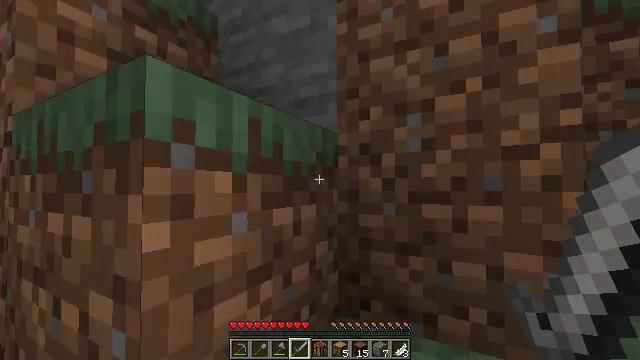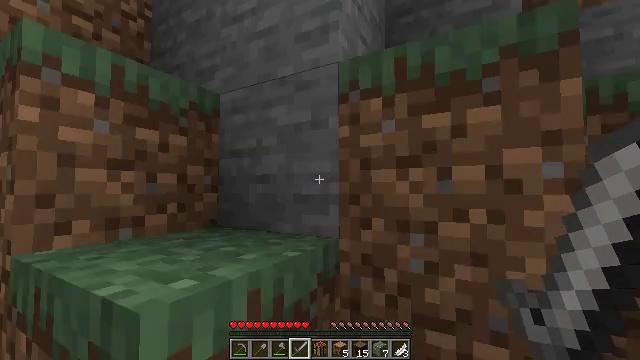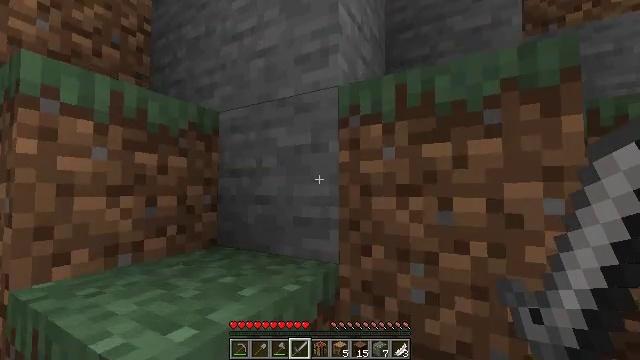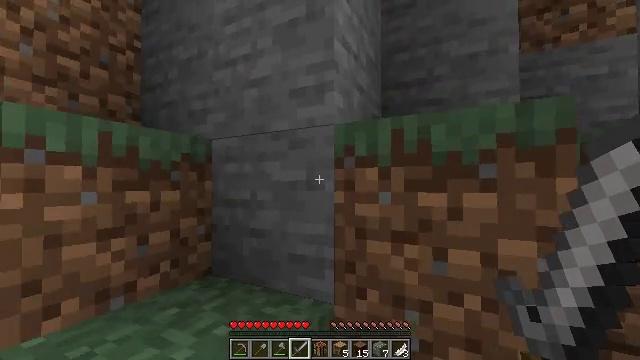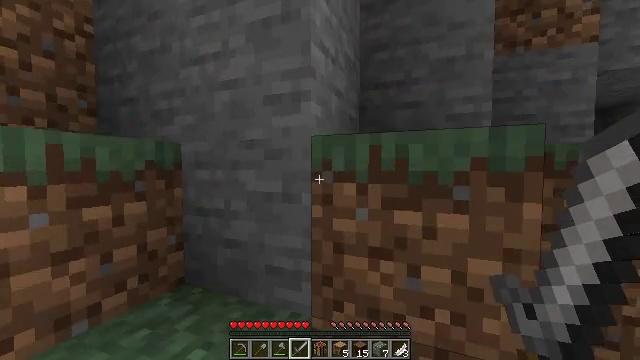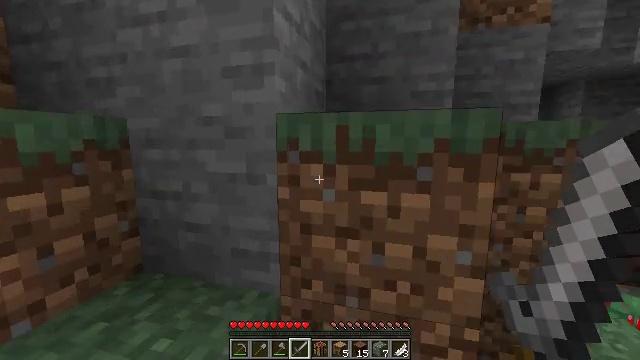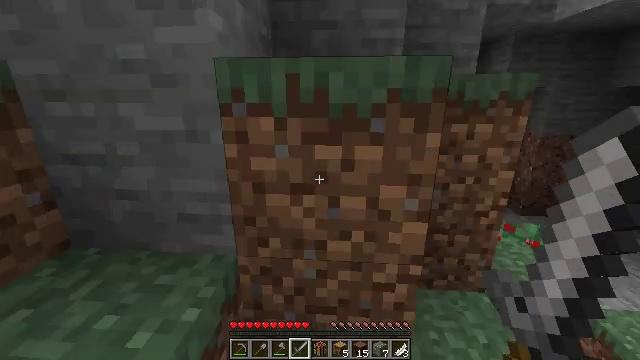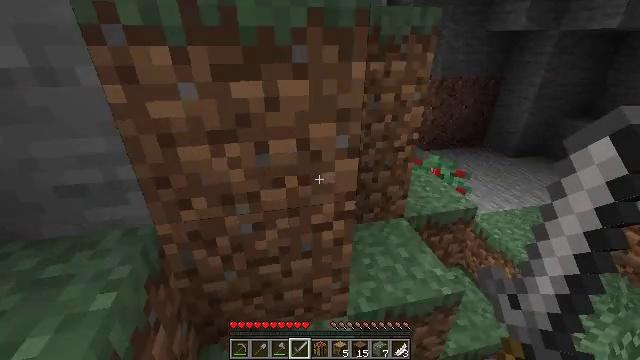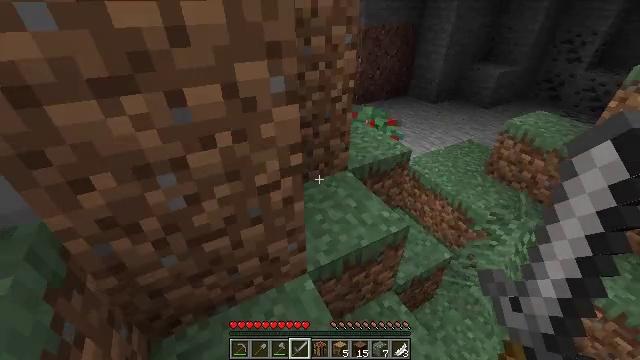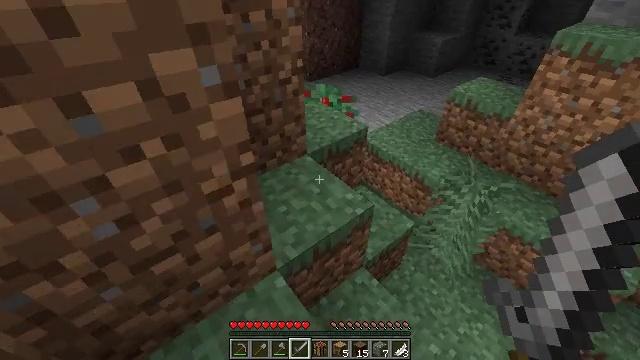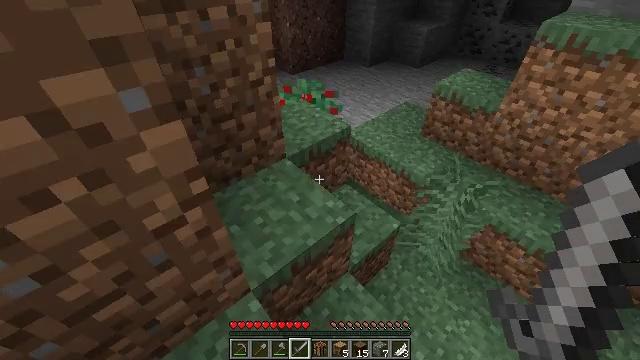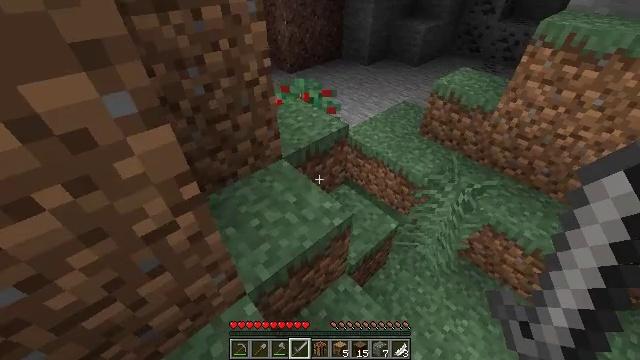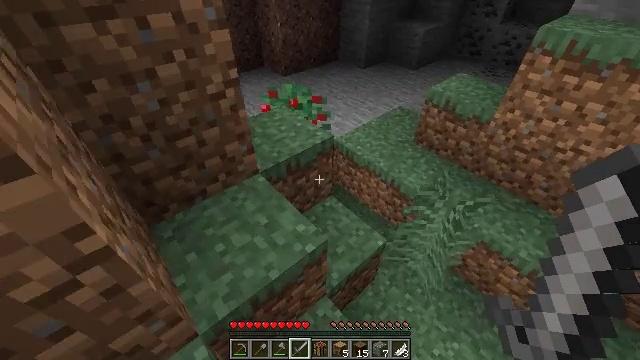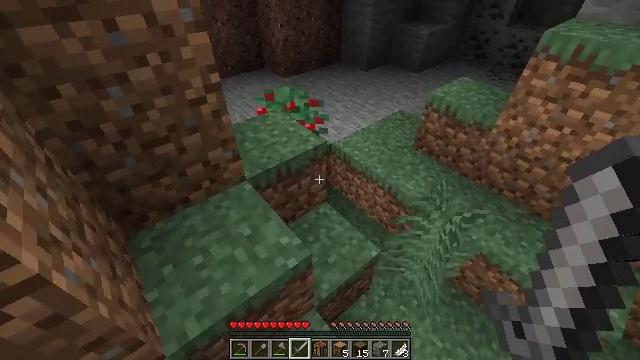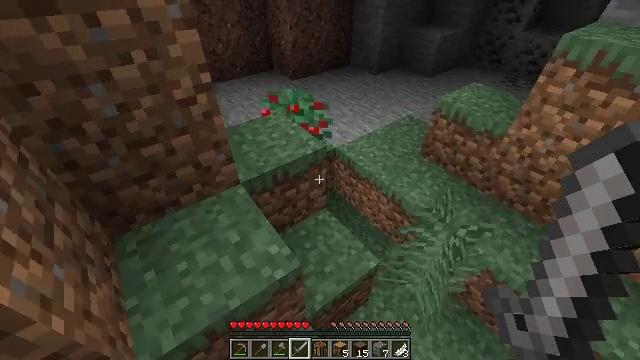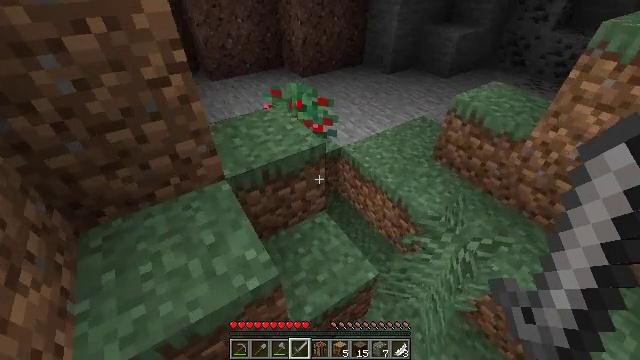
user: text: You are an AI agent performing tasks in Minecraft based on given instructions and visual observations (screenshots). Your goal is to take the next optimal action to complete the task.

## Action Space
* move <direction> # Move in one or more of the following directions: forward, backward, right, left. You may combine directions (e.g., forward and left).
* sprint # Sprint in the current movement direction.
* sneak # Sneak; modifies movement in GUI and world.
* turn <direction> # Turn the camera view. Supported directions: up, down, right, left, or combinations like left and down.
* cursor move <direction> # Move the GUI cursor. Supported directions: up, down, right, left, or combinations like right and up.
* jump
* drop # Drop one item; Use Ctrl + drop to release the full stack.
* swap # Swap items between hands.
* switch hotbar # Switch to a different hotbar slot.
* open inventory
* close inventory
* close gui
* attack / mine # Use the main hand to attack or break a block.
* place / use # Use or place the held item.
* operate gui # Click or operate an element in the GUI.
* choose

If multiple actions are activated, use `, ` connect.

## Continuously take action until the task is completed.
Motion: motion action
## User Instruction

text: Clear the sweet berry bush to collect the sweet berries.
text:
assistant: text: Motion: jump
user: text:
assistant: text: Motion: jump
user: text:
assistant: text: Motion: move forward, turn right and down, jump
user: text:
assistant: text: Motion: move forward, turn right and down
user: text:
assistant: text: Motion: move forward, turn right and down
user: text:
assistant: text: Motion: move forward, turn right and down
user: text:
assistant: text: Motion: move forward and move right, turn right and down
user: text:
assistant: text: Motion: move forward and move right, turn right and down
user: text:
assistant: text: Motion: move forward and move right, turn right and down
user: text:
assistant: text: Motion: move forward and move right, turn right and down
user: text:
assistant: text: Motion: move forward and move right
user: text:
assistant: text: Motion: move forward and move right
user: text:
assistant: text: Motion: move forward and move right, turn left
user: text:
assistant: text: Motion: move forward and move right, turn left
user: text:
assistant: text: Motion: move forward and move right, turn left
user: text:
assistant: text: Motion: move forward and move right, turn left and up
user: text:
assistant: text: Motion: move forward and move right, turn left and up
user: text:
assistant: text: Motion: move forward and move right, turn left and up
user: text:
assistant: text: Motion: move forward and move right, turn left and up
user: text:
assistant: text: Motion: move forward, turn left and up
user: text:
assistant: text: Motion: move forward, turn left and up
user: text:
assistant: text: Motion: move forward, turn right and up
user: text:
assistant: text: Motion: move forward, turn right and up
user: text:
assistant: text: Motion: move forward and move right, turn right and up
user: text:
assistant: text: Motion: move forward and move right
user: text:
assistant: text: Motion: move forward and move right, turn left
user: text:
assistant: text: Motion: move forward and move right, turn left and up
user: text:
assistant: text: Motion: move forward and move right, turn left and up
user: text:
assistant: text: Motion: move forward, turn left and up
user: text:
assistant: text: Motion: move forward, turn left and up